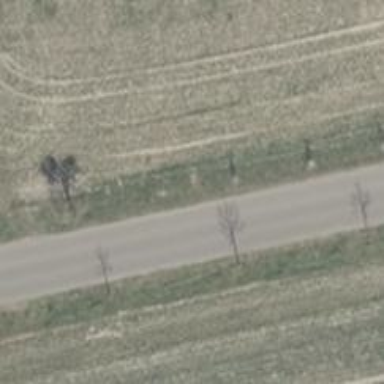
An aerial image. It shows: Row of broadleaved trees.